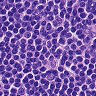
Metastatic tissue present: no